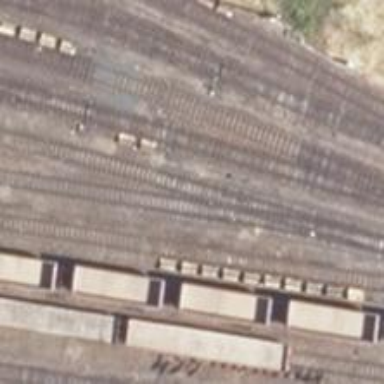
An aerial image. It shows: Railway yard used for servicing trains.